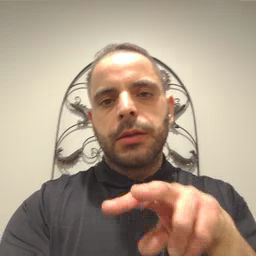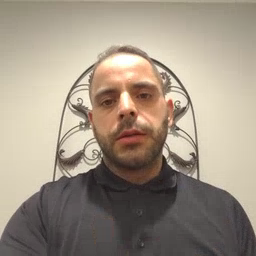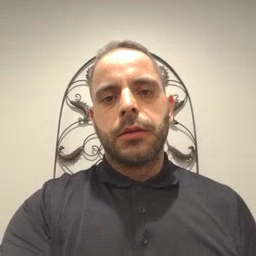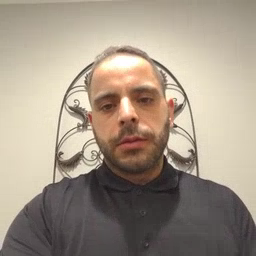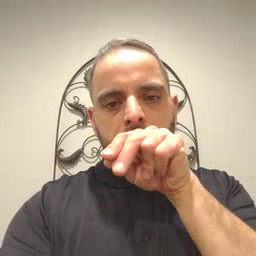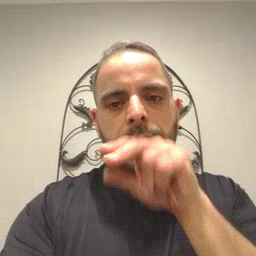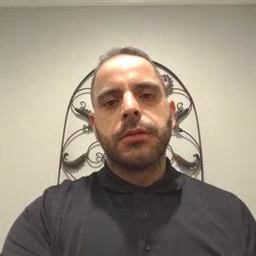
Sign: duck